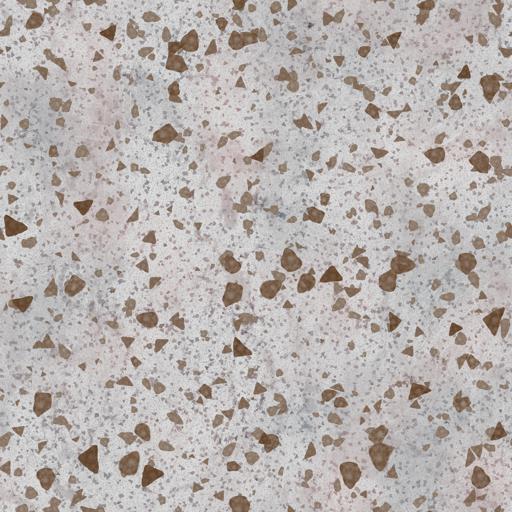
Tags: antique clean floor stone terrazzo white